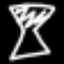
Label: hourglass